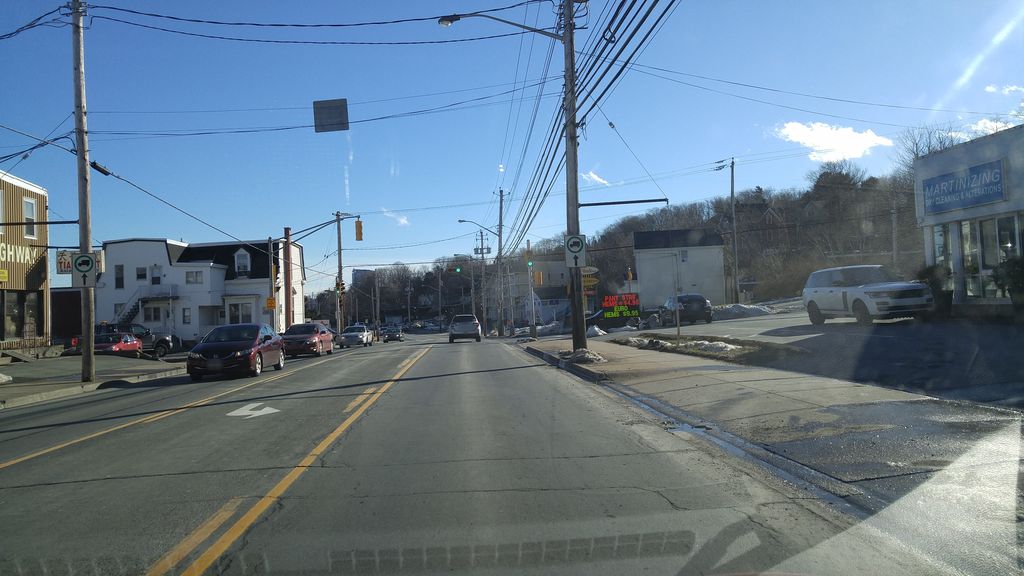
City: halifax